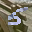
Label: 5